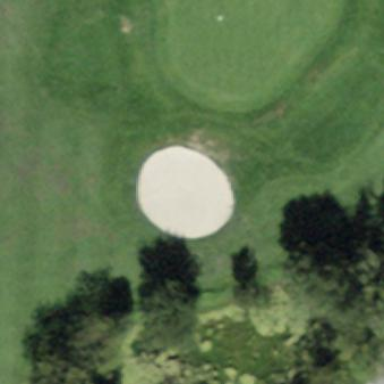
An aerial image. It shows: Sandy area is golf bunker.